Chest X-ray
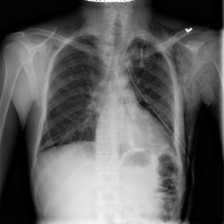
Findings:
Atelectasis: positive
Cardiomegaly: negative
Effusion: negative
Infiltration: positive
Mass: negative
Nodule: negative
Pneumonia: negative
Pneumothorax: negative
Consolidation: negative
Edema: negative
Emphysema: positive
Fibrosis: negative
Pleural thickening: negative
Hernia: negative